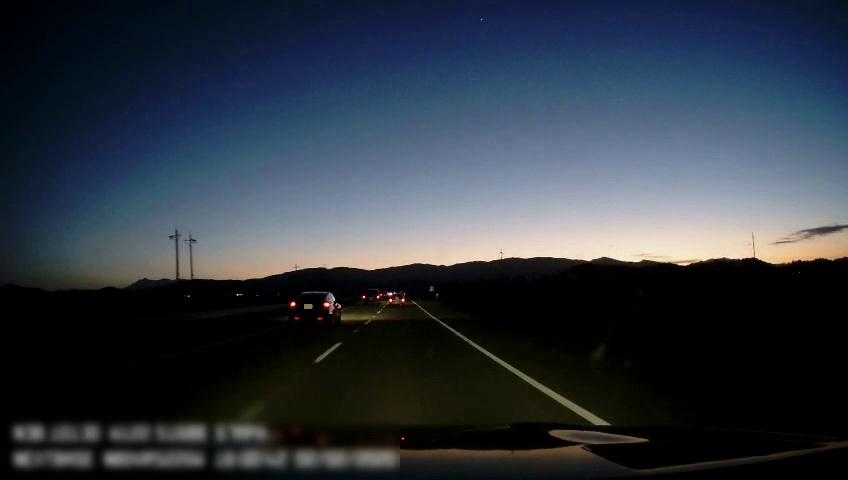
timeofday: Dusk/Dawn/Twilight
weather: Sunny
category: Drivable Space
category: Vehicles | Car
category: Vehicles | Car
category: Vehicles | Car
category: Lanes | Current Lane
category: Lanes | Current Lane
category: Lanes | Alternate Lane